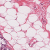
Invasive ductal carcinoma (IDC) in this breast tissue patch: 0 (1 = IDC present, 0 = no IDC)